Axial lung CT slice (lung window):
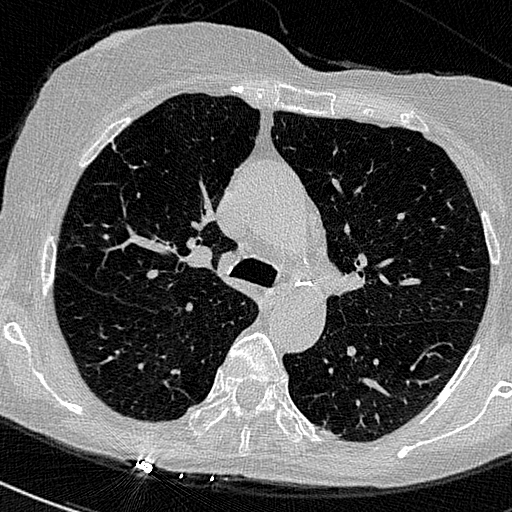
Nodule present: no